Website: bh-photo
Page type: billing-address
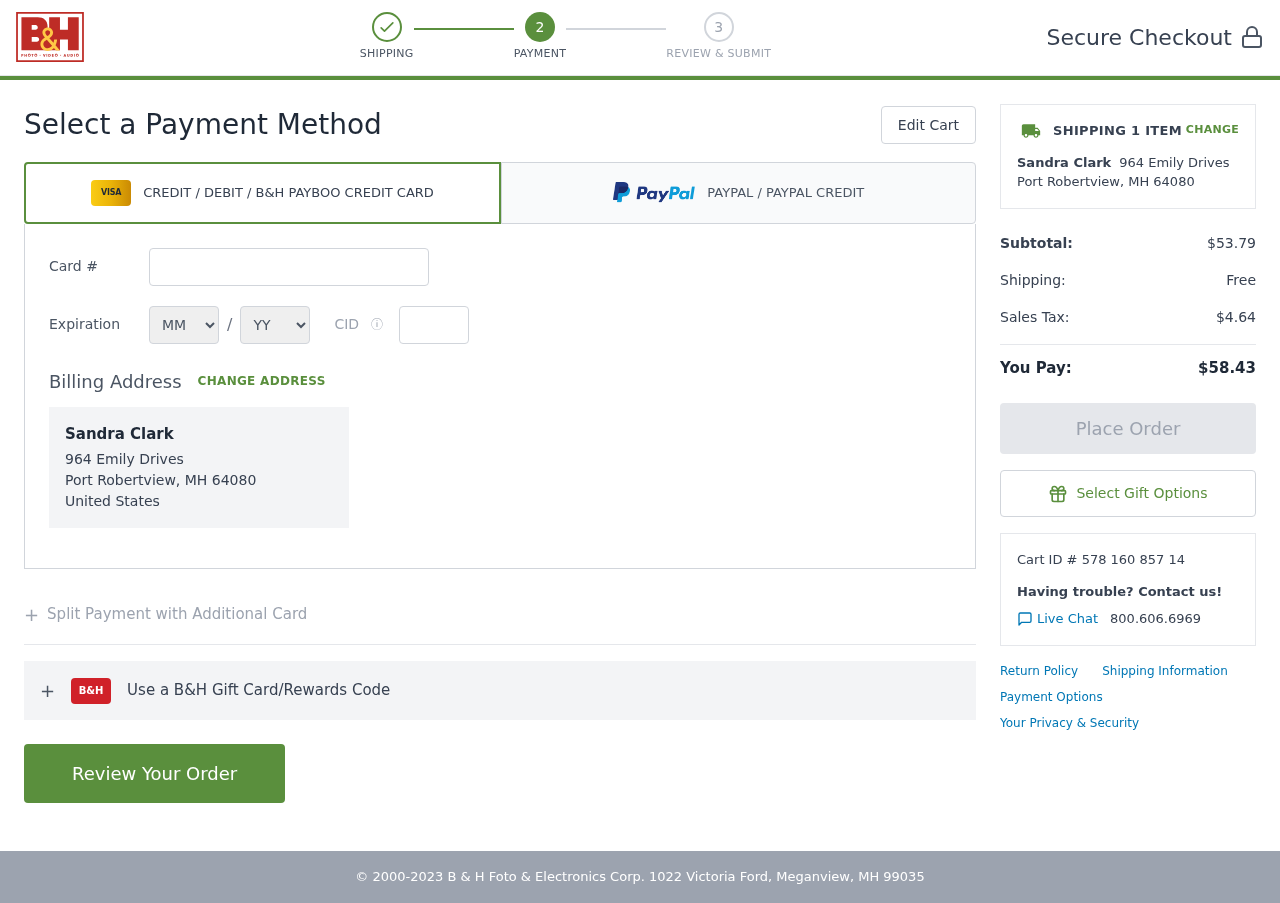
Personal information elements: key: PII_CARD_CVV
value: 503
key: PII_CARD_EXPIRY_MONTH
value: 11
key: PII_CARD_EXPIRY_YEAR
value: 30
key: PII_CARD_NUMBER
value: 6011 1747 6047 0697
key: PII_CITY_STATE_ZIP
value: Port Robertview, MH 64080
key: PII_COUNTRY
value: United States
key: PII_FULLNAME
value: Sandra Clark
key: PII_STREET
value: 964 Emily Drives
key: PII_FULLNAME2
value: Sandra Clark
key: PII_CITY
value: Port Robertview
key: PII_STATE
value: MH
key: PII_STATE_ABBR
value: MH
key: PII_POSTCODE
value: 64080
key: PII_POSTCODE_FULL
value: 64080
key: PII_CITY_STATE
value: Port Robertview, MH
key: PII_POSTCODE_NUMERIC
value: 64080
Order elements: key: ORDER_NUM_ITEMS
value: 1
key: ORDER_SUBTOTAL
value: $53.79
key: ORDER_SHIPPING_COST
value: Free
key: ORDER_TAX
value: $4.64
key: ORDER_TOTAL
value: $58.43
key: ORDER_ID
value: Cart ID # 578 160 857 14